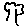
Label: tree